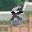
Label: 8